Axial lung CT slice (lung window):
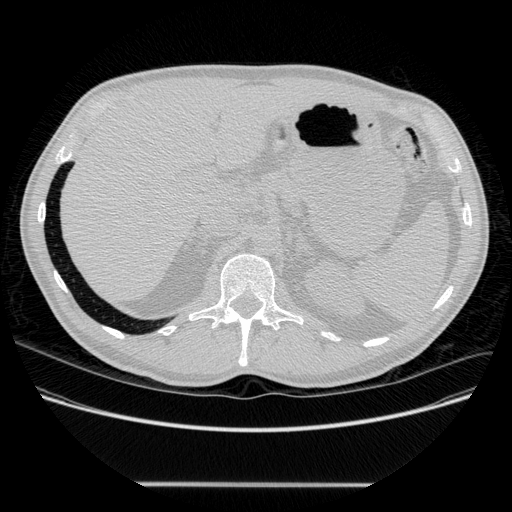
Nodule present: no